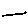
Label: line